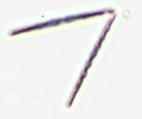
Label: Thalassionema